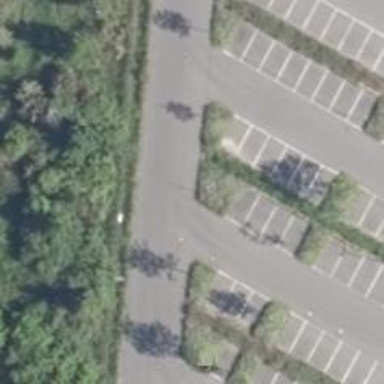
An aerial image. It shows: Asphalt parking aisle road.